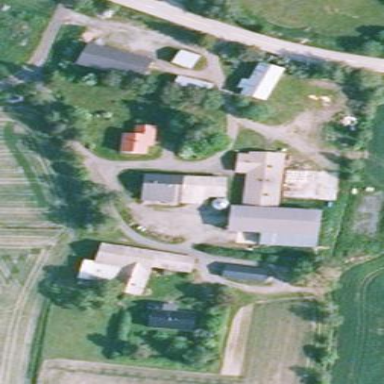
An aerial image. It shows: Farmyard area.